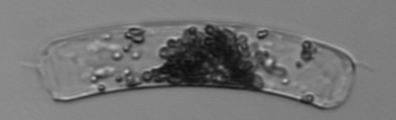
Label: Guinardia_striata